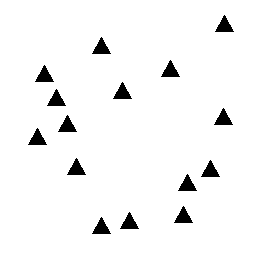
Squares: 0
Triangles: 15
Stars: 0
Total shapes: 15